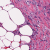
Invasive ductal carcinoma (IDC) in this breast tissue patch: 0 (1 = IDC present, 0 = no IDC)